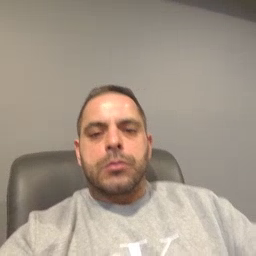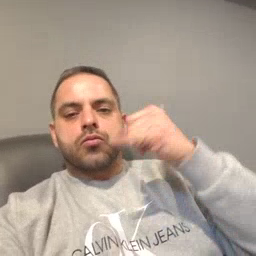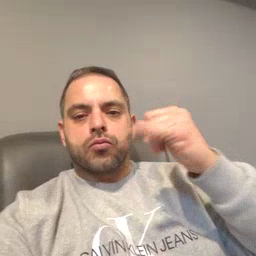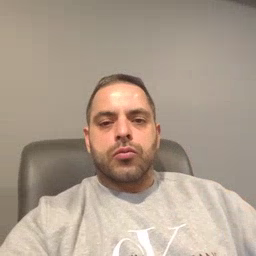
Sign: yellow